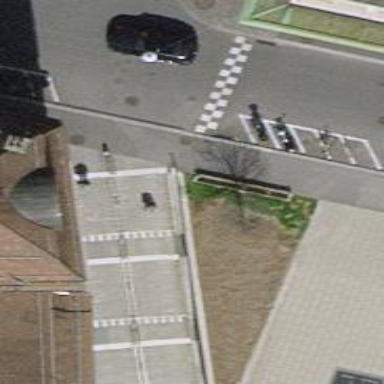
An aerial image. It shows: Bicycle parking area with wall loops.